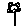
Label: flower